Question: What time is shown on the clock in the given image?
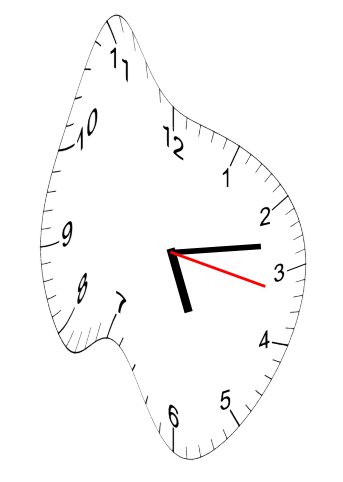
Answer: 05:13:17